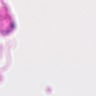
Metastatic tissue present: no